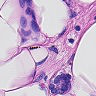
Metastatic tissue present: yes